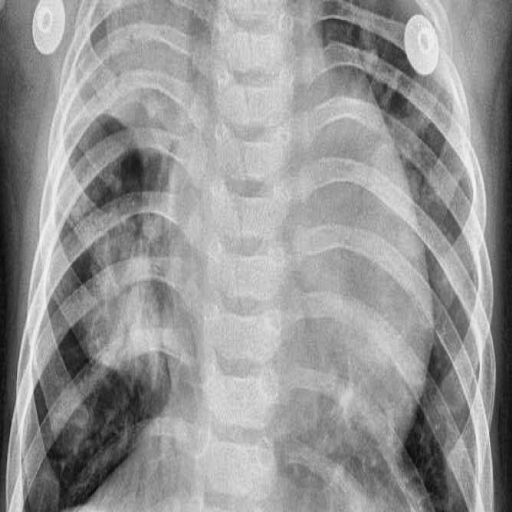
Finding: PNEUMONIA